Interaction volume radius: 10 \u00c5
Interaction volume height: 30 \u00c5
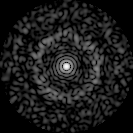
Disorder parameter: 0.8382